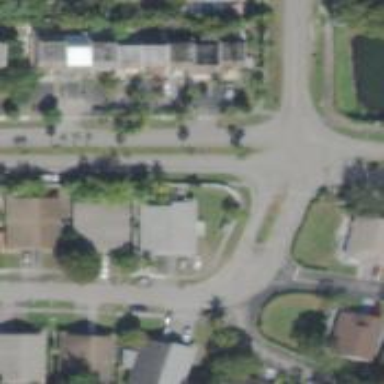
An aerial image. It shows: Residential road with asphalt surface.